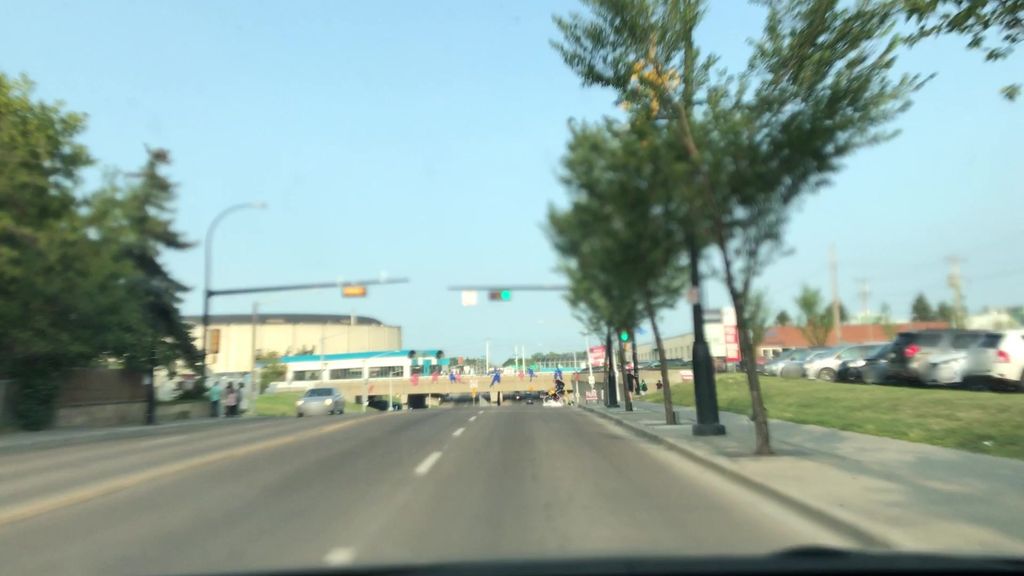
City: edmonton